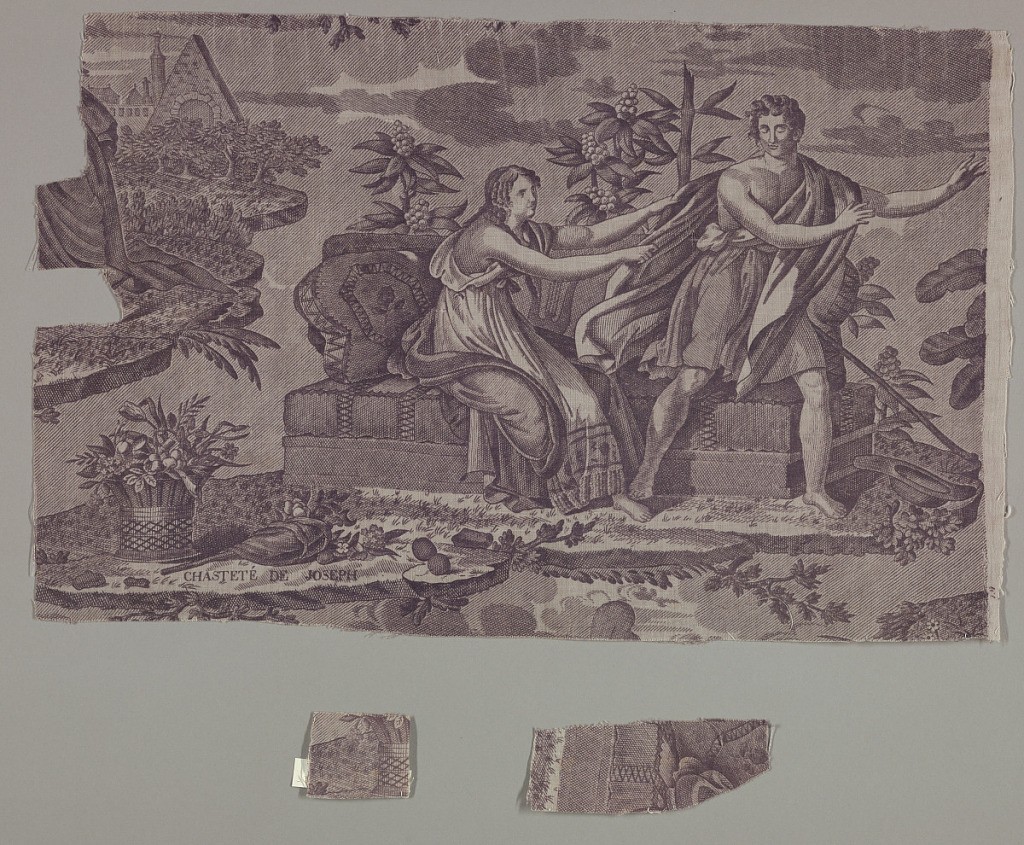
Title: Fragment
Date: ca. 1820
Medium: cotton Technique: printed on plain weave
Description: Fragment shows a scene entitled "Chasteté de Joseph," which depicts a seated woman reaching for the robes of standing man as he attempts to move away from her. They are surrounded by foliage and a basket of flowers. Architectural elements are suggested in the background. In purple on white.